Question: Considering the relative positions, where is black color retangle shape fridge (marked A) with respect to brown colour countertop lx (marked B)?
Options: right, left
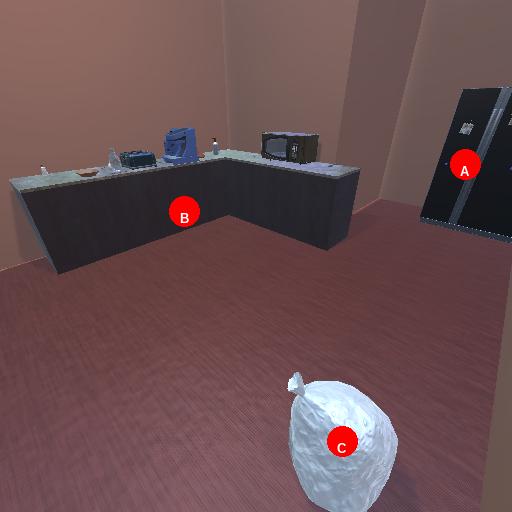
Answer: right